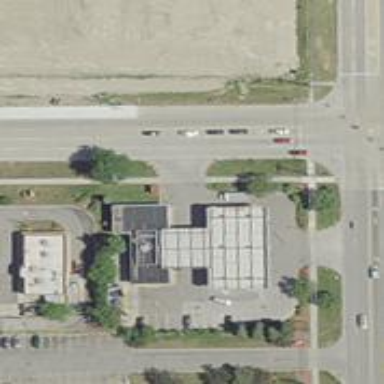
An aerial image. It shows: Convenience shop.